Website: home-depot
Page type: payment
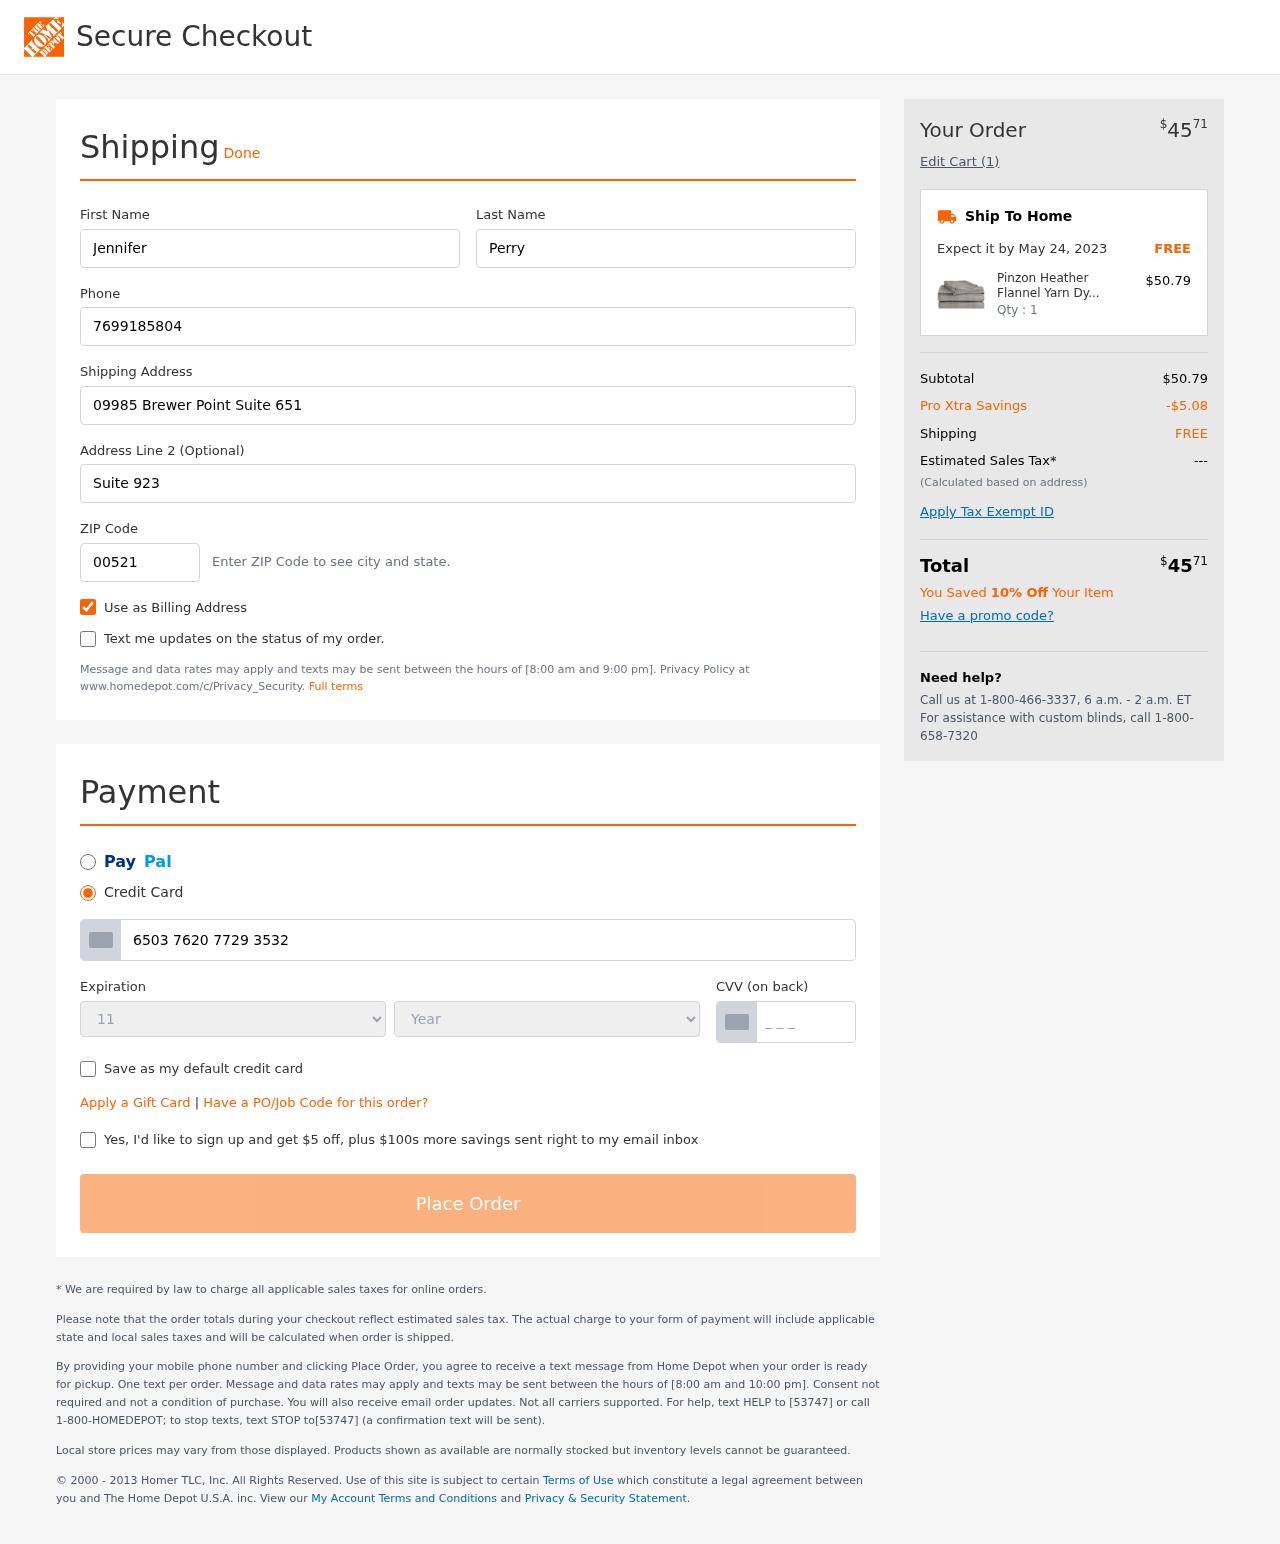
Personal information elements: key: PII_CARD_CVV
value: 150
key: PII_CARD_EXPIRY_MONTH
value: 11
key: PII_CARD_EXPIRY_YEAR
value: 30
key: PII_CARD_NUMBER
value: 6503 7620 7729 3532
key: PII_FIRSTNAME
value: Jennifer
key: PII_LASTNAME
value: Perry
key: PII_PHONE
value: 7699185804
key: PII_POSTCODE
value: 00521
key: PII_STREET
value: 09985 Brewer Point Suite 651
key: PII_STREET2
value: Suite 923
Product elements: key: PRODUCT1_NAME
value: Pinzon Heather Flannel Yarn Dyed 5.4-Ounce Sheet Sets
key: PRODUCT1_PRICE
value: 50.79
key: PRODUCT1_QUANTITY
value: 1
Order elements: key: ORDER_TOTAL
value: $4571
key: ORDER_NUM_ITEMS
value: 1
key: ORDER_DELIVERY_DATE
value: May 24, 2023
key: ORDER_SUBTOTAL
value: $50.79
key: ORDER_DISCOUNT
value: -$5.08
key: ORDER_SHIPPING_COST
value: FREE